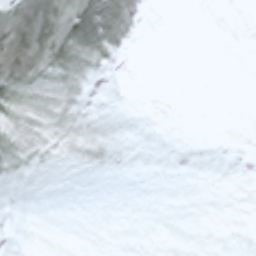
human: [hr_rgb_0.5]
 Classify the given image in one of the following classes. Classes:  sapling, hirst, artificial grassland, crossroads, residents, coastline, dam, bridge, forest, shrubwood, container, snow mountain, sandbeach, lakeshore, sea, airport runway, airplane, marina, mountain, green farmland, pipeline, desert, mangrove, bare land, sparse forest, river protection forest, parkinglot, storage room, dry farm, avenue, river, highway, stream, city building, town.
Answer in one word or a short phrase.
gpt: snow mountain